Question: I have an object called doctors, and I want to retrieve its properties, e.g., name, specialty, city, but it keeps giving me an error. <URL>
If I explicitly pass in the object, it gives me the JSON formatted result
'''
<ul>
@foreach($doctors as $d)
<li>
{{ $d->name }}
{{ $d->specialty->name }}
{{ $d->city->name }}
</li>
@endforeach
</ul>
'''
If I do it like this:
'''
{{ $doctors }}
'''
It gives me the JSON result as I mentioned before. What did I do wrong here?
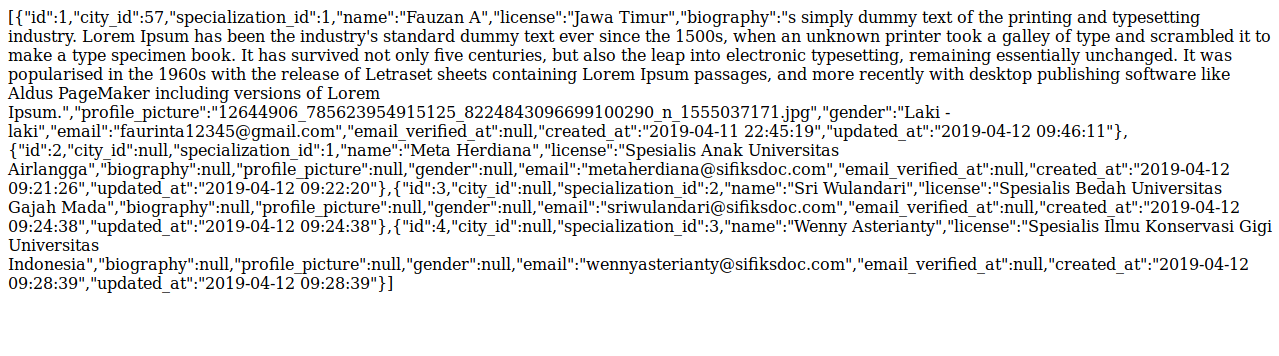
Answer: Have you tried something like.. ?
'<ul> @foreach($doctors as $d) <li> {{ $d['name'] }} </li> @endforeach </ul>'